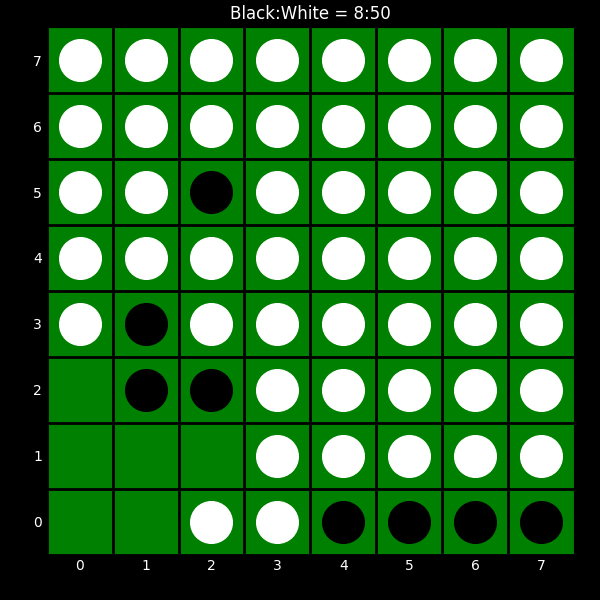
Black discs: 8
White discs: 50